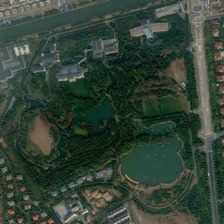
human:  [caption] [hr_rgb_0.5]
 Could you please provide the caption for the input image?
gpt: some buildings are around a park with many green trees and a pond near a river .

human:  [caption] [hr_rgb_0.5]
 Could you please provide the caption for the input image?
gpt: some buildings are around a park with many green trees and a pond near a river .

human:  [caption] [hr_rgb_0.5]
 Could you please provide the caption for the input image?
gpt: some buildings are around a park with many green trees and a pond near a river .

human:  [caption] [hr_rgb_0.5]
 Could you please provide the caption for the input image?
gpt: some buildings are around a park with many green trees and a pond near a river .

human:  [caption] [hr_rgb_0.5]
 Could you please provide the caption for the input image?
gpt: some buildings are around a park with many green trees and a pond near a river .